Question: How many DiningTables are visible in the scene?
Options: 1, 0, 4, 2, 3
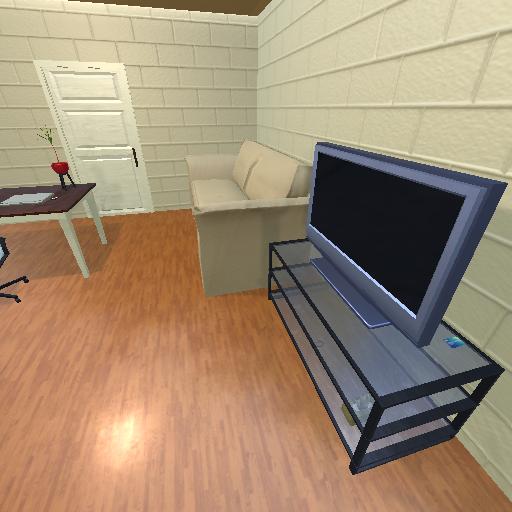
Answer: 1